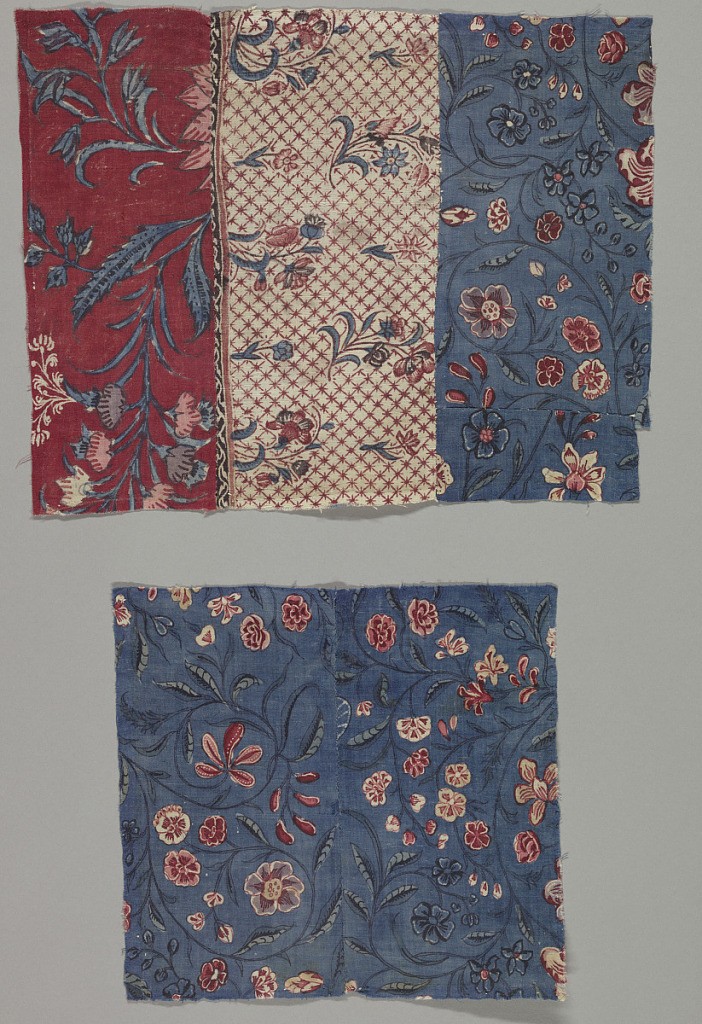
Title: Chintz fragments
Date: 18th century
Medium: cotton Technique: mordants for red, purple and black applied by pen or brush; blue applied over resist; on blue background chintz blue applied by immersion (chintz) on plain weave.
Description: Component A is fragments sewn together as in French flag; red background, white background and blue background chintz. Direction of pattern changes. Component B is two pieces of blue background chintz sewn together.